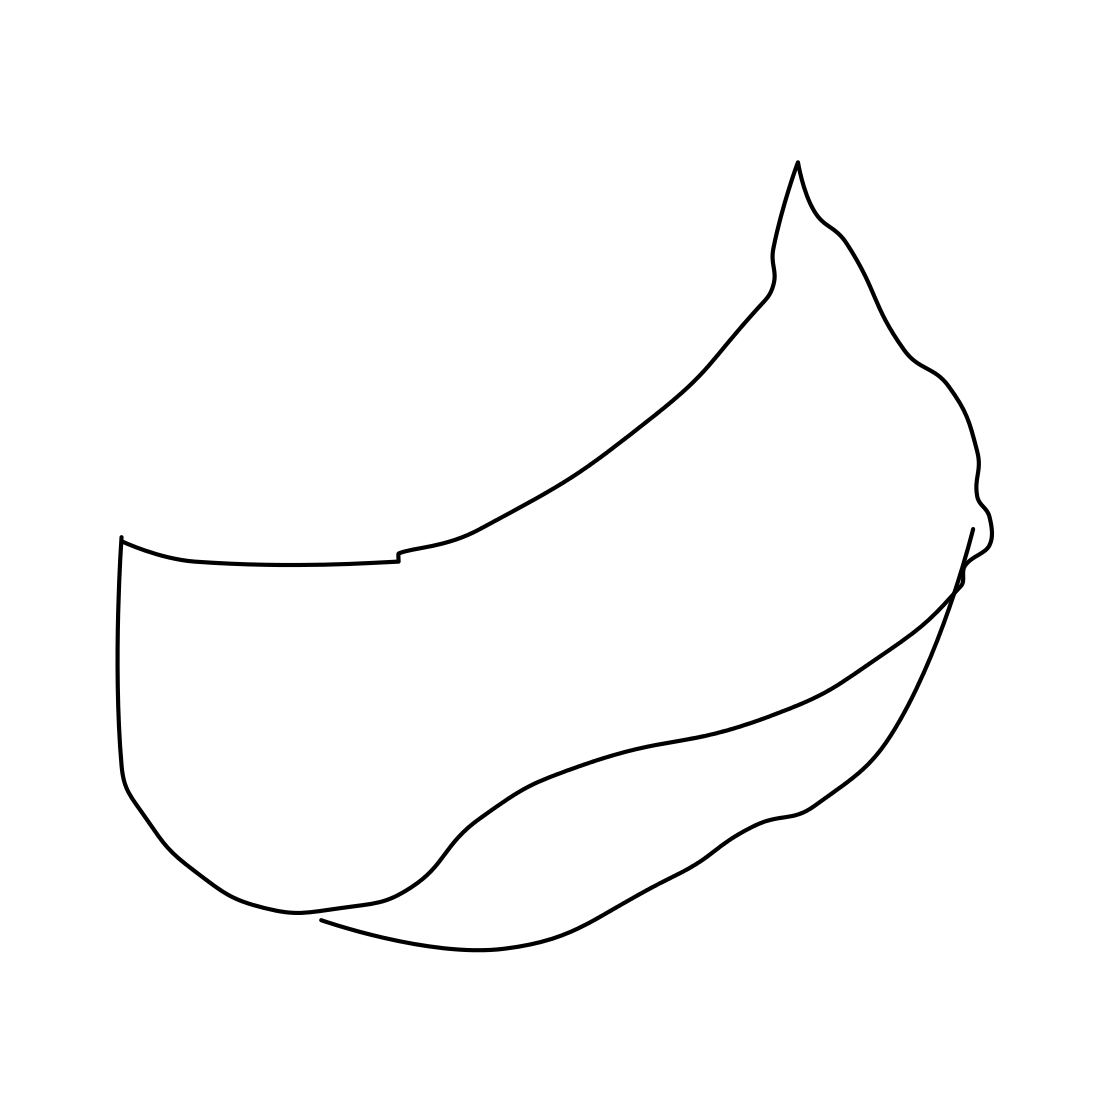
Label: bathtub